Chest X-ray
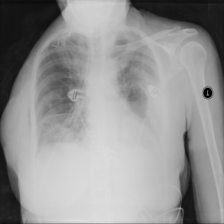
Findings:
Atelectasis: negative
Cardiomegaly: negative
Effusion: negative
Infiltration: negative
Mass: negative
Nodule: negative
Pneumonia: negative
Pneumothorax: positive
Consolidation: negative
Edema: negative
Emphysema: negative
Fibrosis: negative
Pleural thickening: negative
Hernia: negative